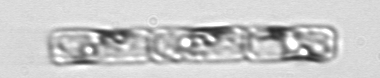
Label: Guinardia_delicatula